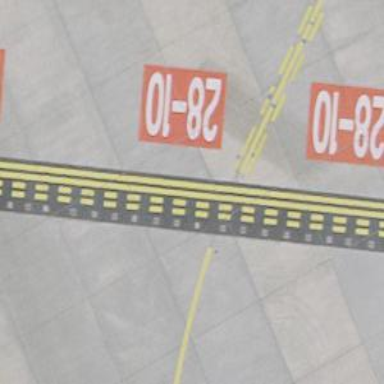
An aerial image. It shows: Runway holding position.